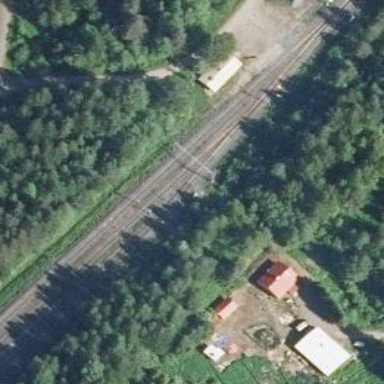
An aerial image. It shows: Railway signal.